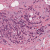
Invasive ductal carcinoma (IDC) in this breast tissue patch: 1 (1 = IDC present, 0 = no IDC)